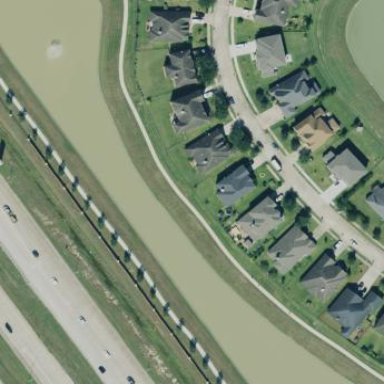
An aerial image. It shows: Retention basin with water.